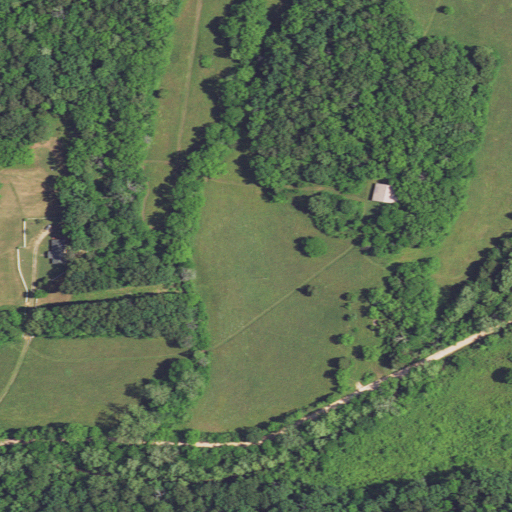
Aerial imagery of valley in Missouri named Hoosier Hollow containing deciduous forest, pasture, open development, shrub, and mixed forest